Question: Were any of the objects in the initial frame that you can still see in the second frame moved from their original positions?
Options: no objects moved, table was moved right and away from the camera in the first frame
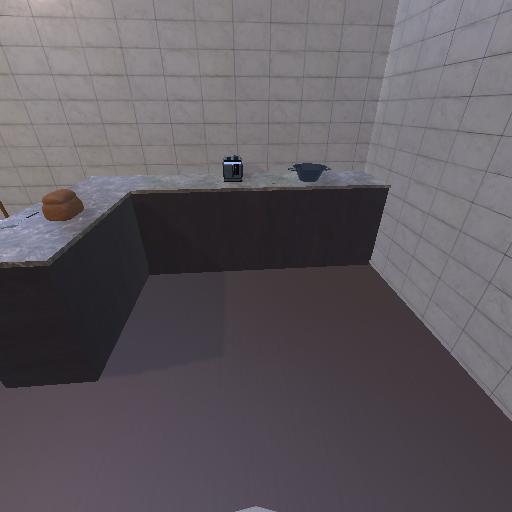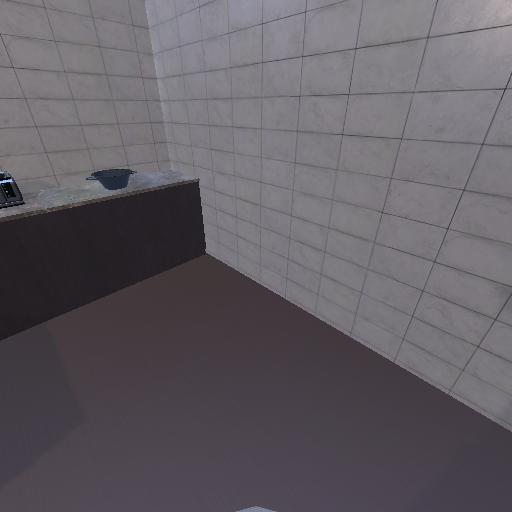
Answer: no objects moved